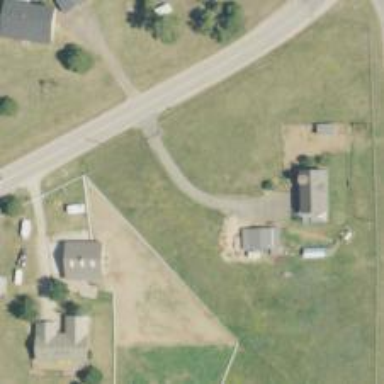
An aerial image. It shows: Driveway leading to service road.